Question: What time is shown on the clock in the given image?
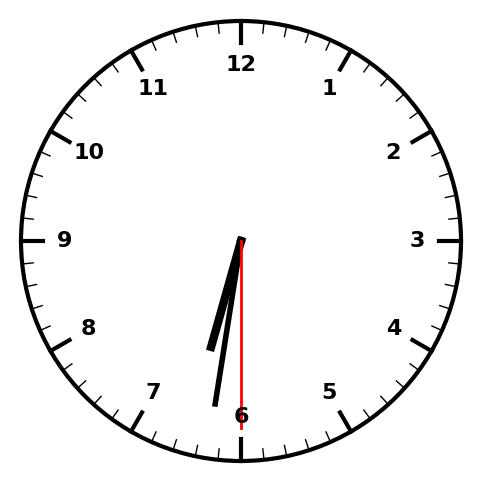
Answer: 06:31:30